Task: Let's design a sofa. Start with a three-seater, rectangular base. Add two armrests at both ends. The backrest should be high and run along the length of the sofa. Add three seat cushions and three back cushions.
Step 372:
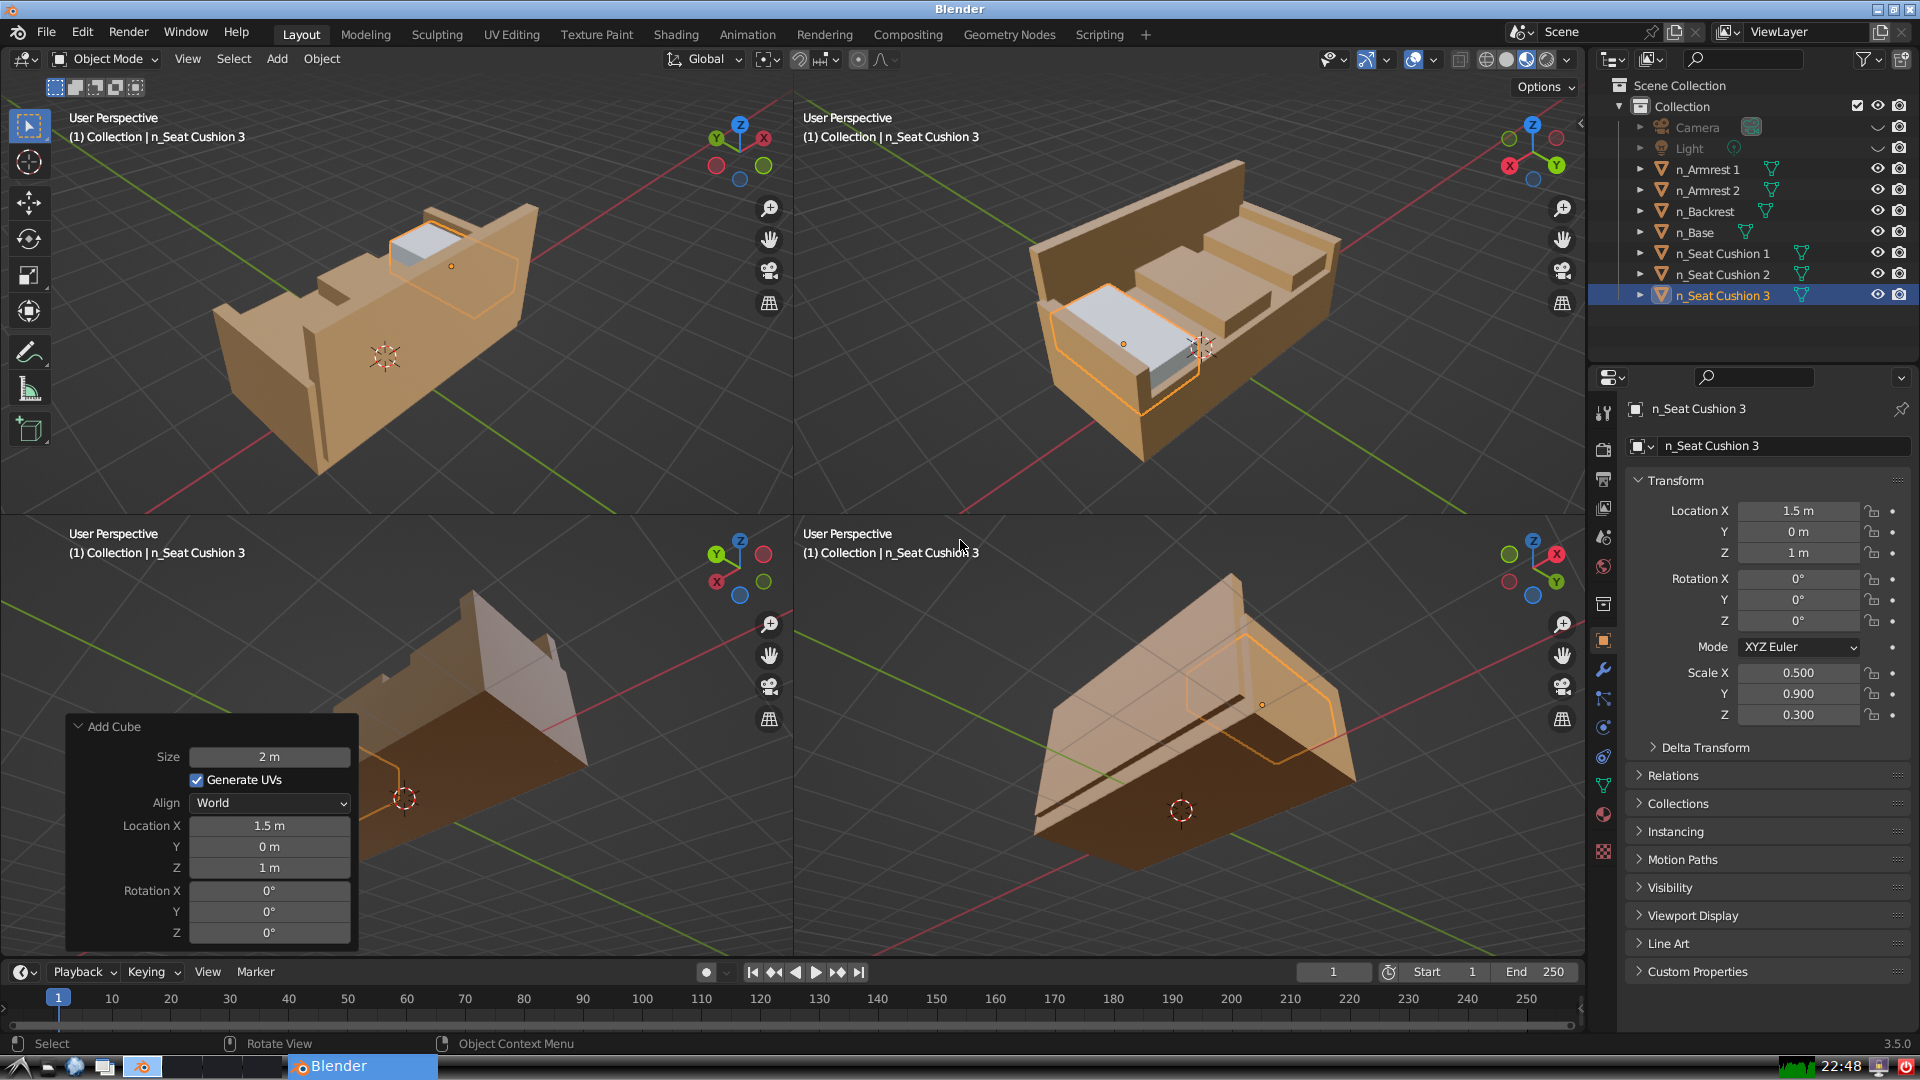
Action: {"key_press": ['Ctrl, Home']}